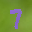
Label: 7